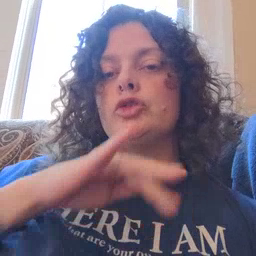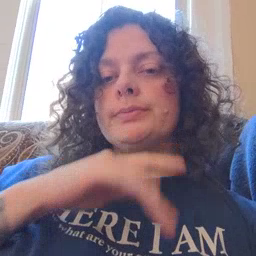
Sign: dirty